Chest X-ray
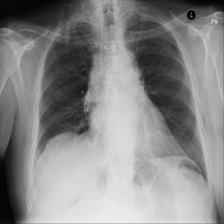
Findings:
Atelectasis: negative
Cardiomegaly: negative
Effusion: negative
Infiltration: negative
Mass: negative
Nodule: negative
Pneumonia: negative
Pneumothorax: negative
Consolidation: negative
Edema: negative
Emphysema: negative
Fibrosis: negative
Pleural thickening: negative
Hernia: negative